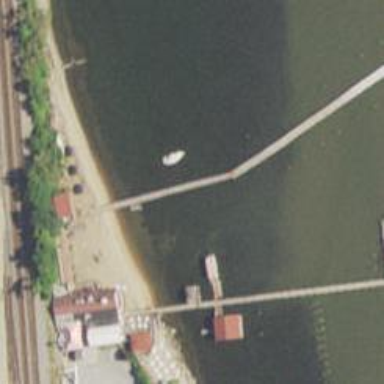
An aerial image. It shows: Pier with mooring facilities.